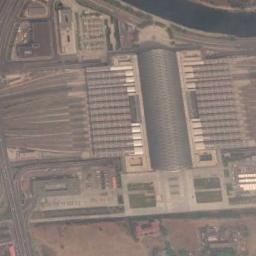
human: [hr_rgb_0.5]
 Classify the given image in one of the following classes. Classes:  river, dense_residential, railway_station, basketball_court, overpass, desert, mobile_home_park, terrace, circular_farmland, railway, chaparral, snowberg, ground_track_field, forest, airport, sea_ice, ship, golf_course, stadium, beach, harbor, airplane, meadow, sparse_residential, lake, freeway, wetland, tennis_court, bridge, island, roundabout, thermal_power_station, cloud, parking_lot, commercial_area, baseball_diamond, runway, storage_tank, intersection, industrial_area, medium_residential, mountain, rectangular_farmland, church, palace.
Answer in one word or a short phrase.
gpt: railway_station